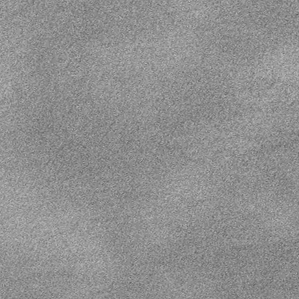
Label: frost